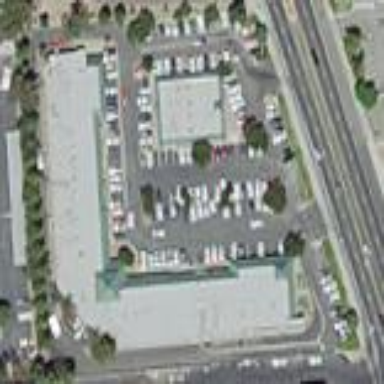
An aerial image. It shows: Retail area.